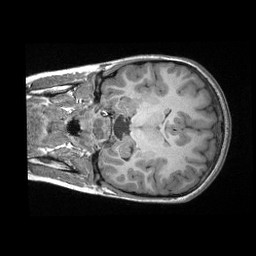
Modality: T1w
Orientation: coronal
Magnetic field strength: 3 T